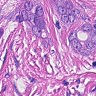
Metastatic tissue present: yes